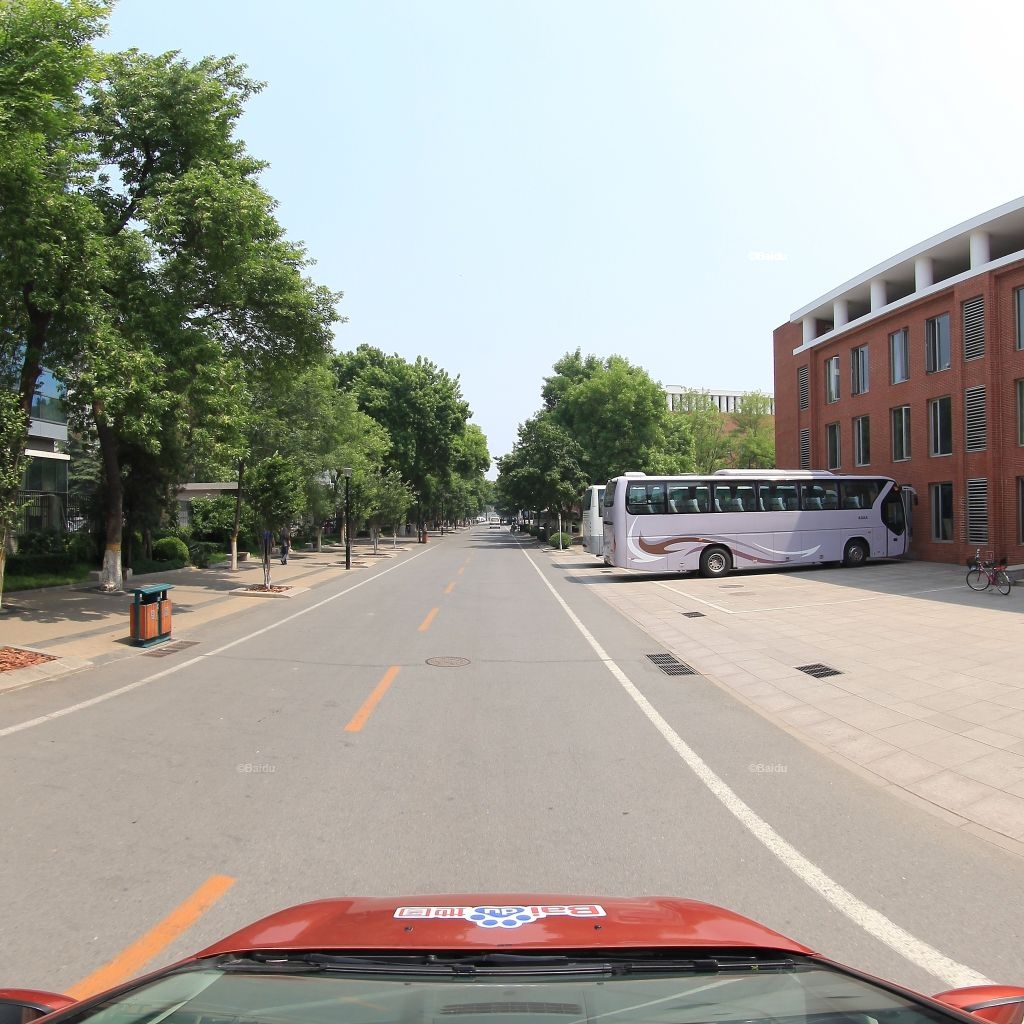
Region: Haidian
Road damage annotations: transverse crack, transverse crack, manhole cover